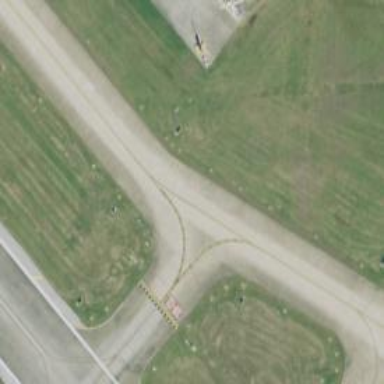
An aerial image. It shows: View of taxiway at the airport.